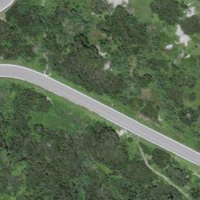
EUNIS habitat code: 32
Species observed at this site:
Silene acaulis